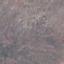
Label: HerbaceousVegetation